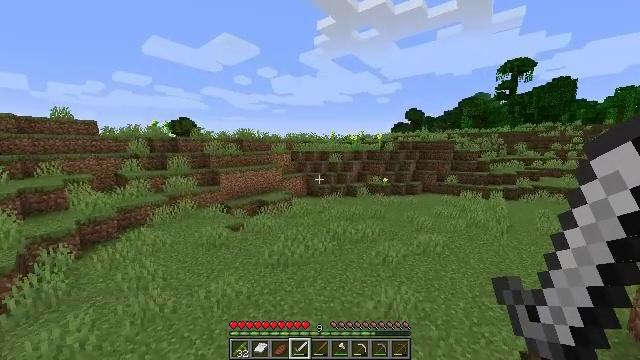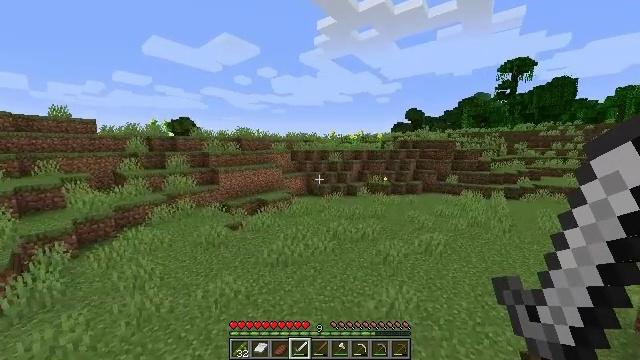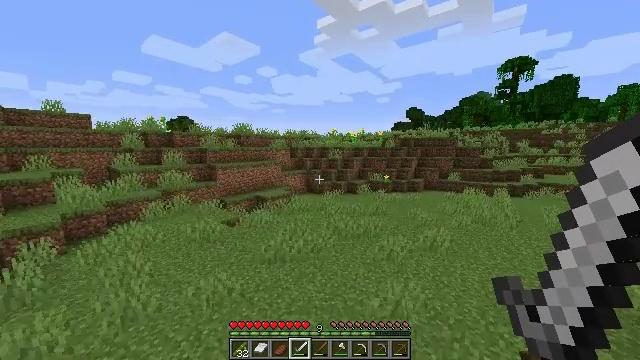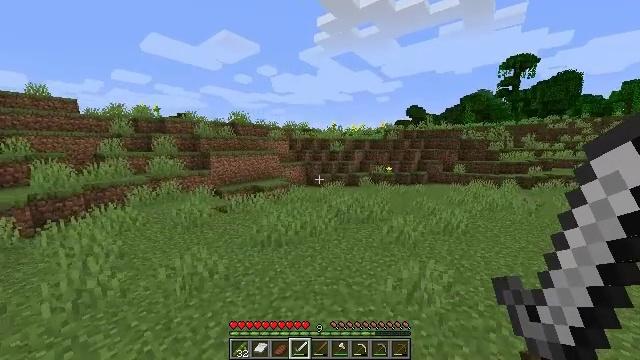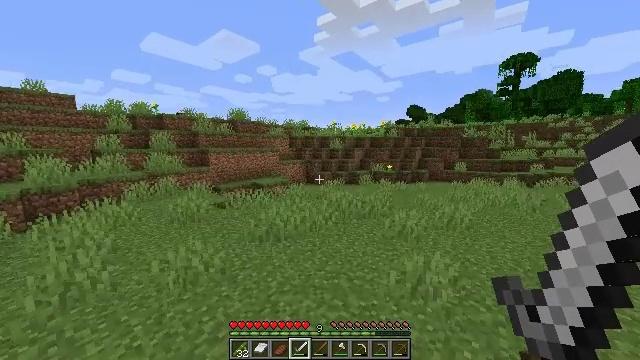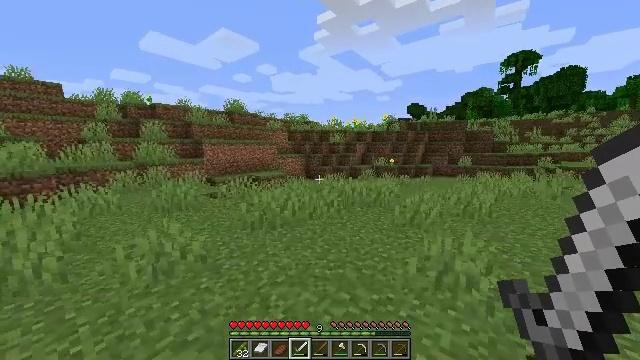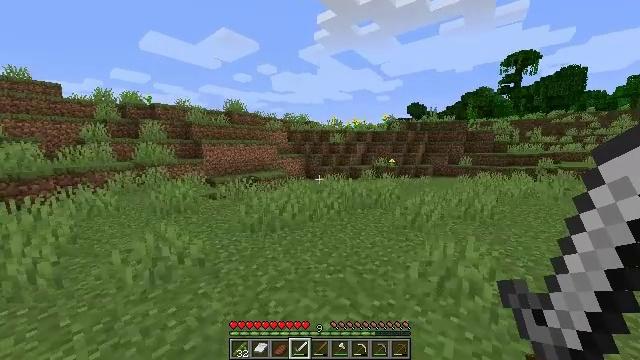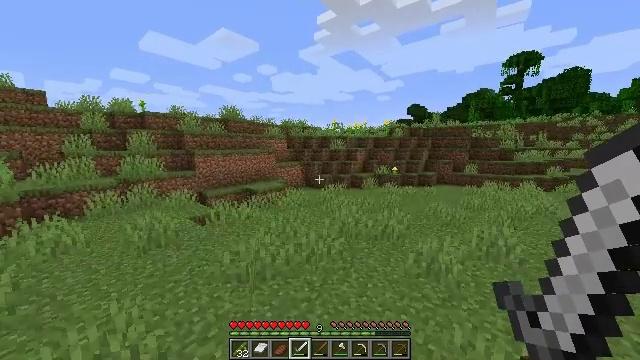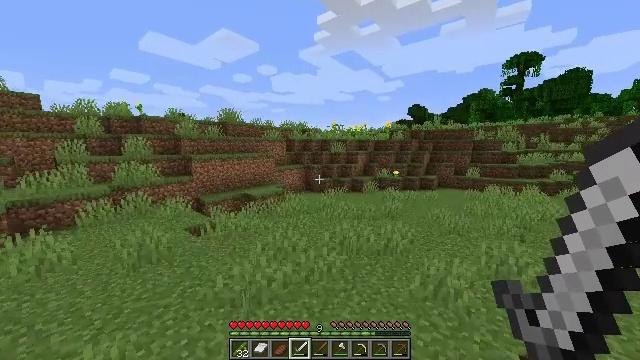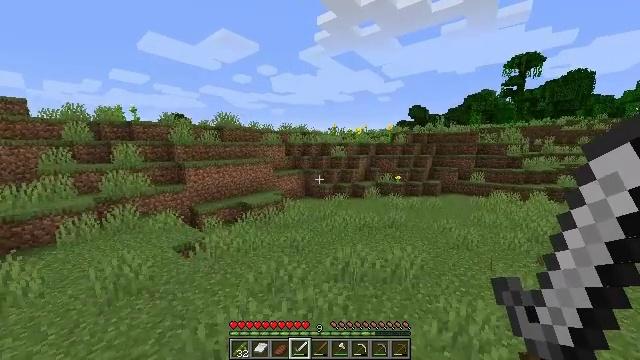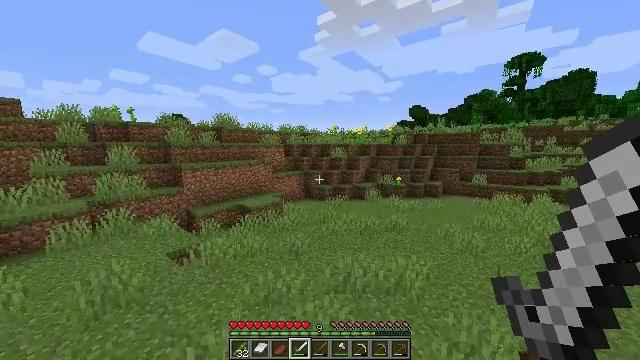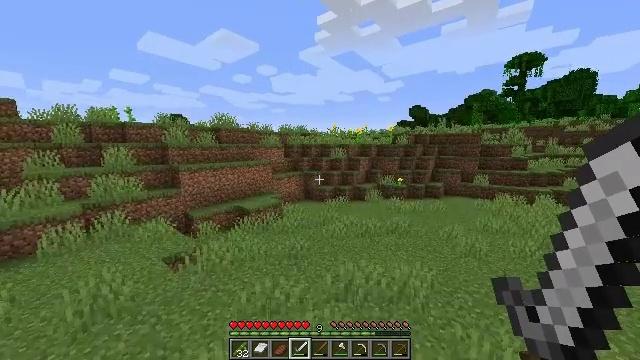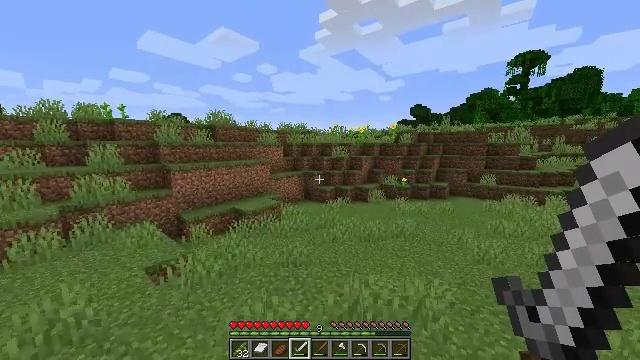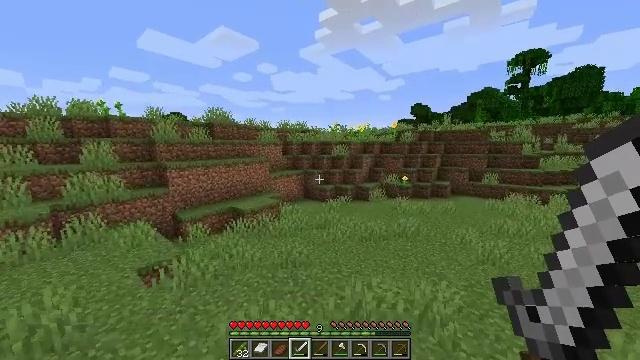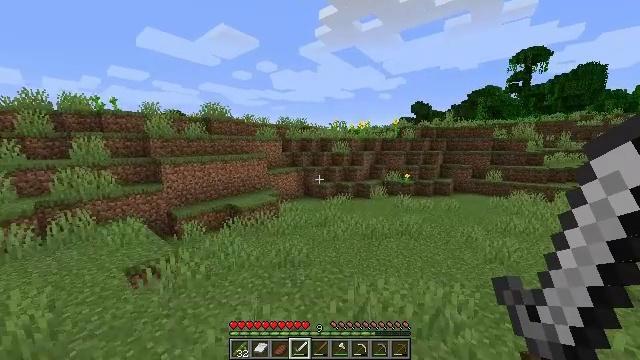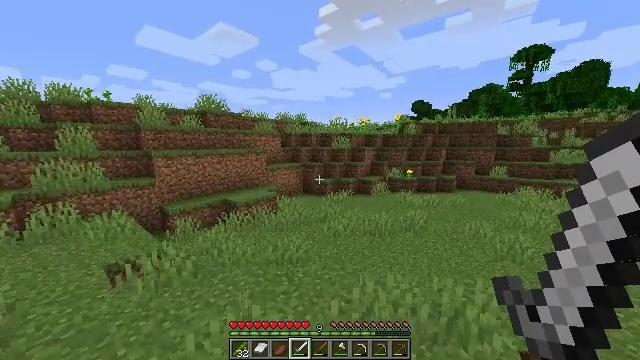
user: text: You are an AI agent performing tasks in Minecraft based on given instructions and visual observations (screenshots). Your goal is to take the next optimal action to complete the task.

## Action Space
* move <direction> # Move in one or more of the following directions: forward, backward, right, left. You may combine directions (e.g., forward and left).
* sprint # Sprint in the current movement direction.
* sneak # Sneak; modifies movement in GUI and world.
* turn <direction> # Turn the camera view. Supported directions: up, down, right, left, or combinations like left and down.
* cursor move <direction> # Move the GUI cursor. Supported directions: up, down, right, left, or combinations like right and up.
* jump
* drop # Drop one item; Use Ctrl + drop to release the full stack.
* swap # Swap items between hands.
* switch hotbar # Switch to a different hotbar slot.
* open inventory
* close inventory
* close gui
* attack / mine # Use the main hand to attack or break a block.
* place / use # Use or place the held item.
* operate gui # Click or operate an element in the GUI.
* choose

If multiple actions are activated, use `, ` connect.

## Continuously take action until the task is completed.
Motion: motion action
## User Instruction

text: Harvest sweet berries by mining the bush.
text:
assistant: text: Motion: move forward, jump
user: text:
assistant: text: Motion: move forward, jump
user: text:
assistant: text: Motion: move forward, jump
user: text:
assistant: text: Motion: move forward, jump
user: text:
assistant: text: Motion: move forward, sprint, jump
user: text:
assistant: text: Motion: move forward, sprint, jump
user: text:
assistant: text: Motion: move forward, sprint, jump
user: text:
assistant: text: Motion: move forward, sprint, jump
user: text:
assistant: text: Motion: move forward, sprint, jump
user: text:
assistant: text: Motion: move forward, jump
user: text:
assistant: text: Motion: move forward, jump
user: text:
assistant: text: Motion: move forward, jump
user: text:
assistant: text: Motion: move forward, jump
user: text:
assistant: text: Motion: move forward, jump
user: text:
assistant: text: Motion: move forward, jump
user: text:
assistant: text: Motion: move forward, jump
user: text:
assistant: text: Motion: move forward, jump
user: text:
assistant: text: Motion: move forward, sprint, jump
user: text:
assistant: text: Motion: move forward, sprint, turn right, jump
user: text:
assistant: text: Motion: move forward, sprint, turn right and down, jump
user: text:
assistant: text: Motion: move forward, sprint, turn right, jump
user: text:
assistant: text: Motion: move forward, turn right, jump
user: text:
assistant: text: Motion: move forward, turn right, jump
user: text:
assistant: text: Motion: move forward, turn right, jump
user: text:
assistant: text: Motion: move forward, turn right, jump
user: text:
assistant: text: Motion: move forward, turn right, jump
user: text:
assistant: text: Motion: move forward, turn right, jump
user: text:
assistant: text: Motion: move forward, sprint, turn right, jump
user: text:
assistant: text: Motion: move forward, sprint, turn right, jump
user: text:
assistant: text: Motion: move forward, sprint, jump